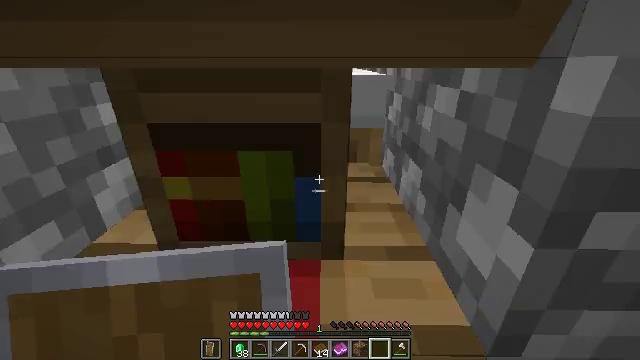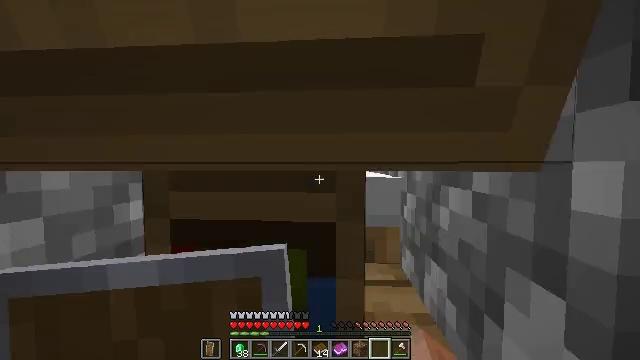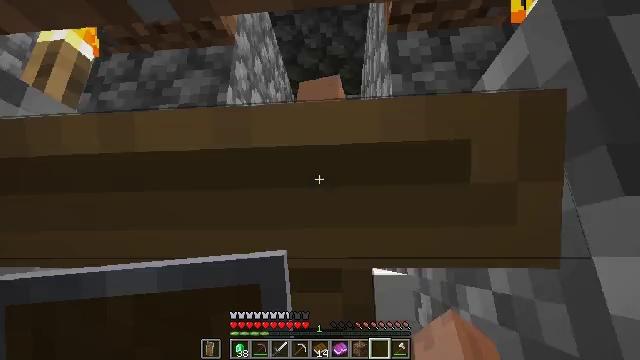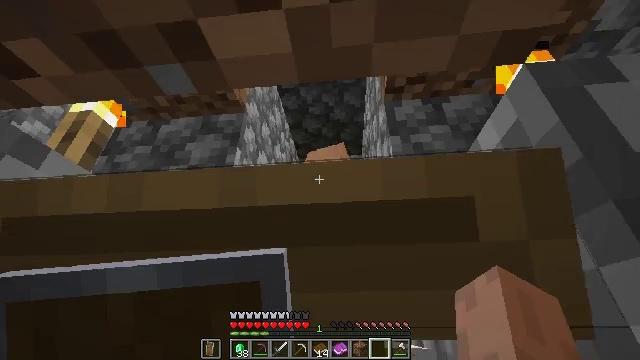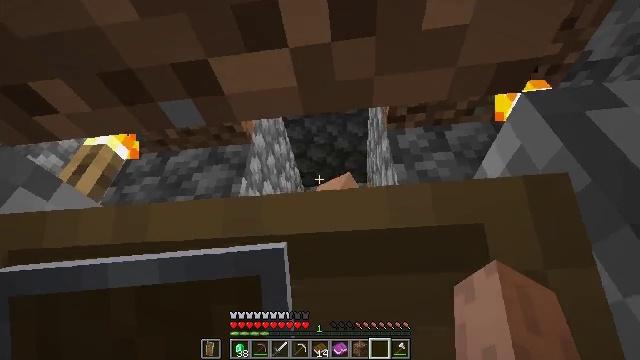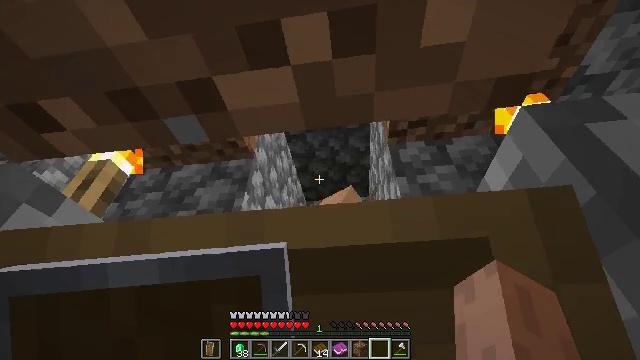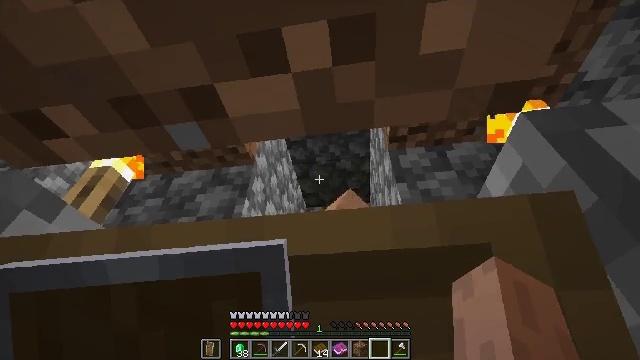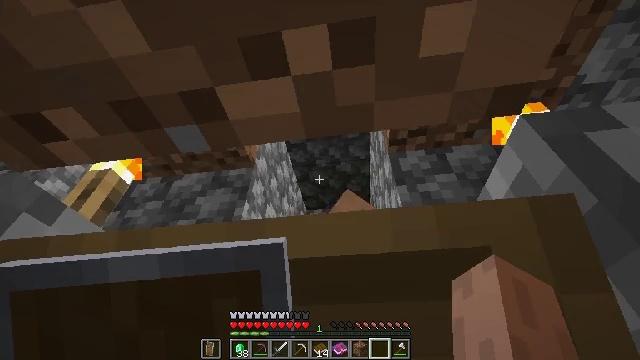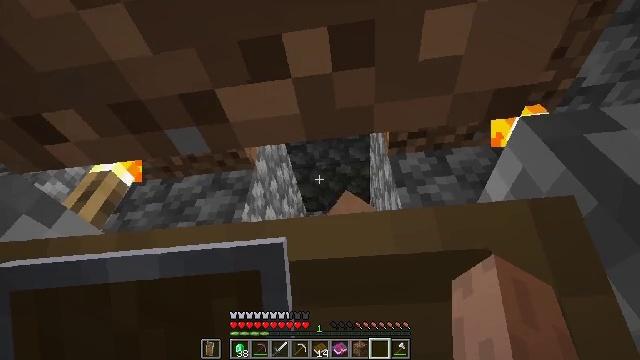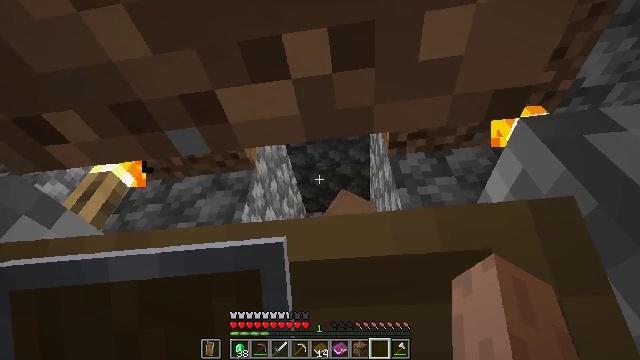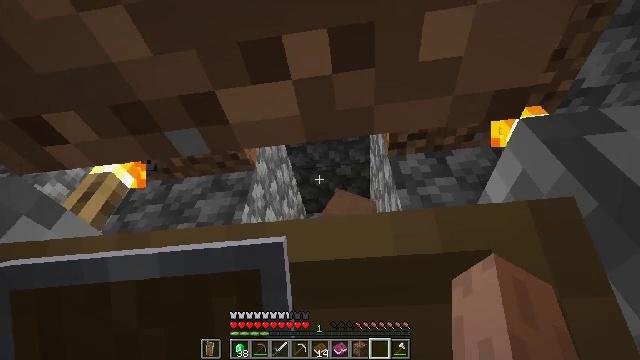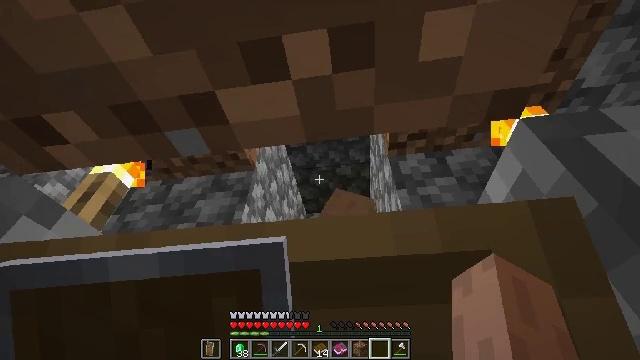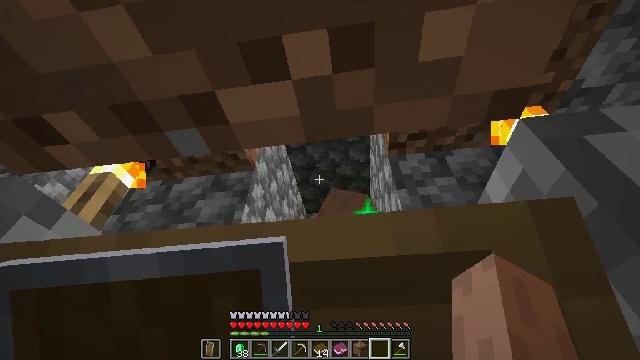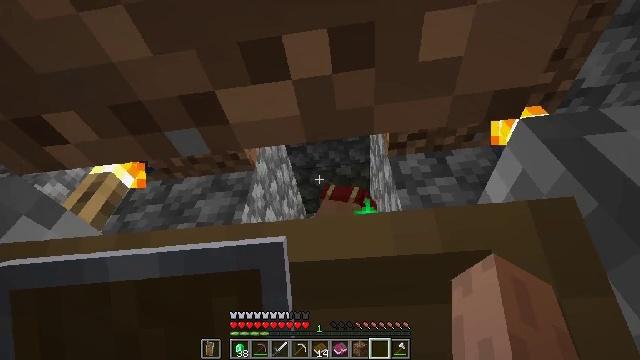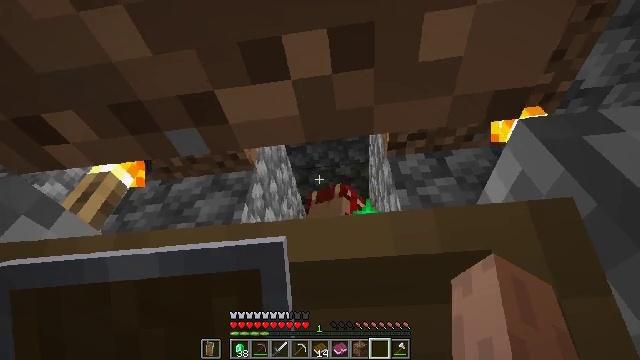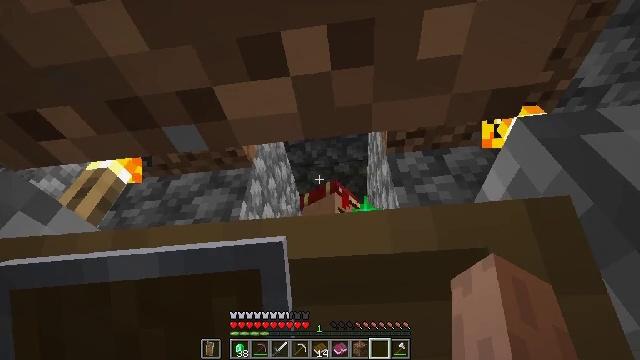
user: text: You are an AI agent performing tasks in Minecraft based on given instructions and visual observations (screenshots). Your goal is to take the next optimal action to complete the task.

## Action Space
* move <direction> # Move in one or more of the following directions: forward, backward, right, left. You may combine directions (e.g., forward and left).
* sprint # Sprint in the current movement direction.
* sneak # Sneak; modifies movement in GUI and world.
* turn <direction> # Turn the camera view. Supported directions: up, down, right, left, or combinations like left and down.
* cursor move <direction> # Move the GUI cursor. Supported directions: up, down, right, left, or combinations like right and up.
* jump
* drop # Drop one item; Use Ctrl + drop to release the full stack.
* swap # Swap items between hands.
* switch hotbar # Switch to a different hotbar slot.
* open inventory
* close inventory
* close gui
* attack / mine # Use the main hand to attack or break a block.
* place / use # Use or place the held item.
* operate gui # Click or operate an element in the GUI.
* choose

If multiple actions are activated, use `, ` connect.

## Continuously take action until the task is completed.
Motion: motion action
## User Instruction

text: Mine the lectern.
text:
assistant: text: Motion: turn left and up
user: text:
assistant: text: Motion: turn up
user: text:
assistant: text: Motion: turn up
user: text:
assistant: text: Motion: turn left and up
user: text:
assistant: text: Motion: turn up
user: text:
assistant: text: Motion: turn up
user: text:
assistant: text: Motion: no_op
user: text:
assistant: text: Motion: no_op
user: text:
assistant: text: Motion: no_op
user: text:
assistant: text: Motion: no_op
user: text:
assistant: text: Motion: no_op
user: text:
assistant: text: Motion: no_op
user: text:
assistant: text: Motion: no_op
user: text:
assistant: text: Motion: no_op
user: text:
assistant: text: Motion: no_op
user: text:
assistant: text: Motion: no_op
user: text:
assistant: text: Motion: no_op
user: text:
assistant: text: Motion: no_op
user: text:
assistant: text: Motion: no_op
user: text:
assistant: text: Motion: no_op
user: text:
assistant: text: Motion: no_op
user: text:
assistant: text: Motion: no_op
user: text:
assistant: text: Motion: no_op
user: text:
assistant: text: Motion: no_op
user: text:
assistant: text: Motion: no_op
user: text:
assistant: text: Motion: no_op
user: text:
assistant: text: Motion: no_op
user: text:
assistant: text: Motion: no_op
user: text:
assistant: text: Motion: no_op
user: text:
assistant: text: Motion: no_op